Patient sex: F
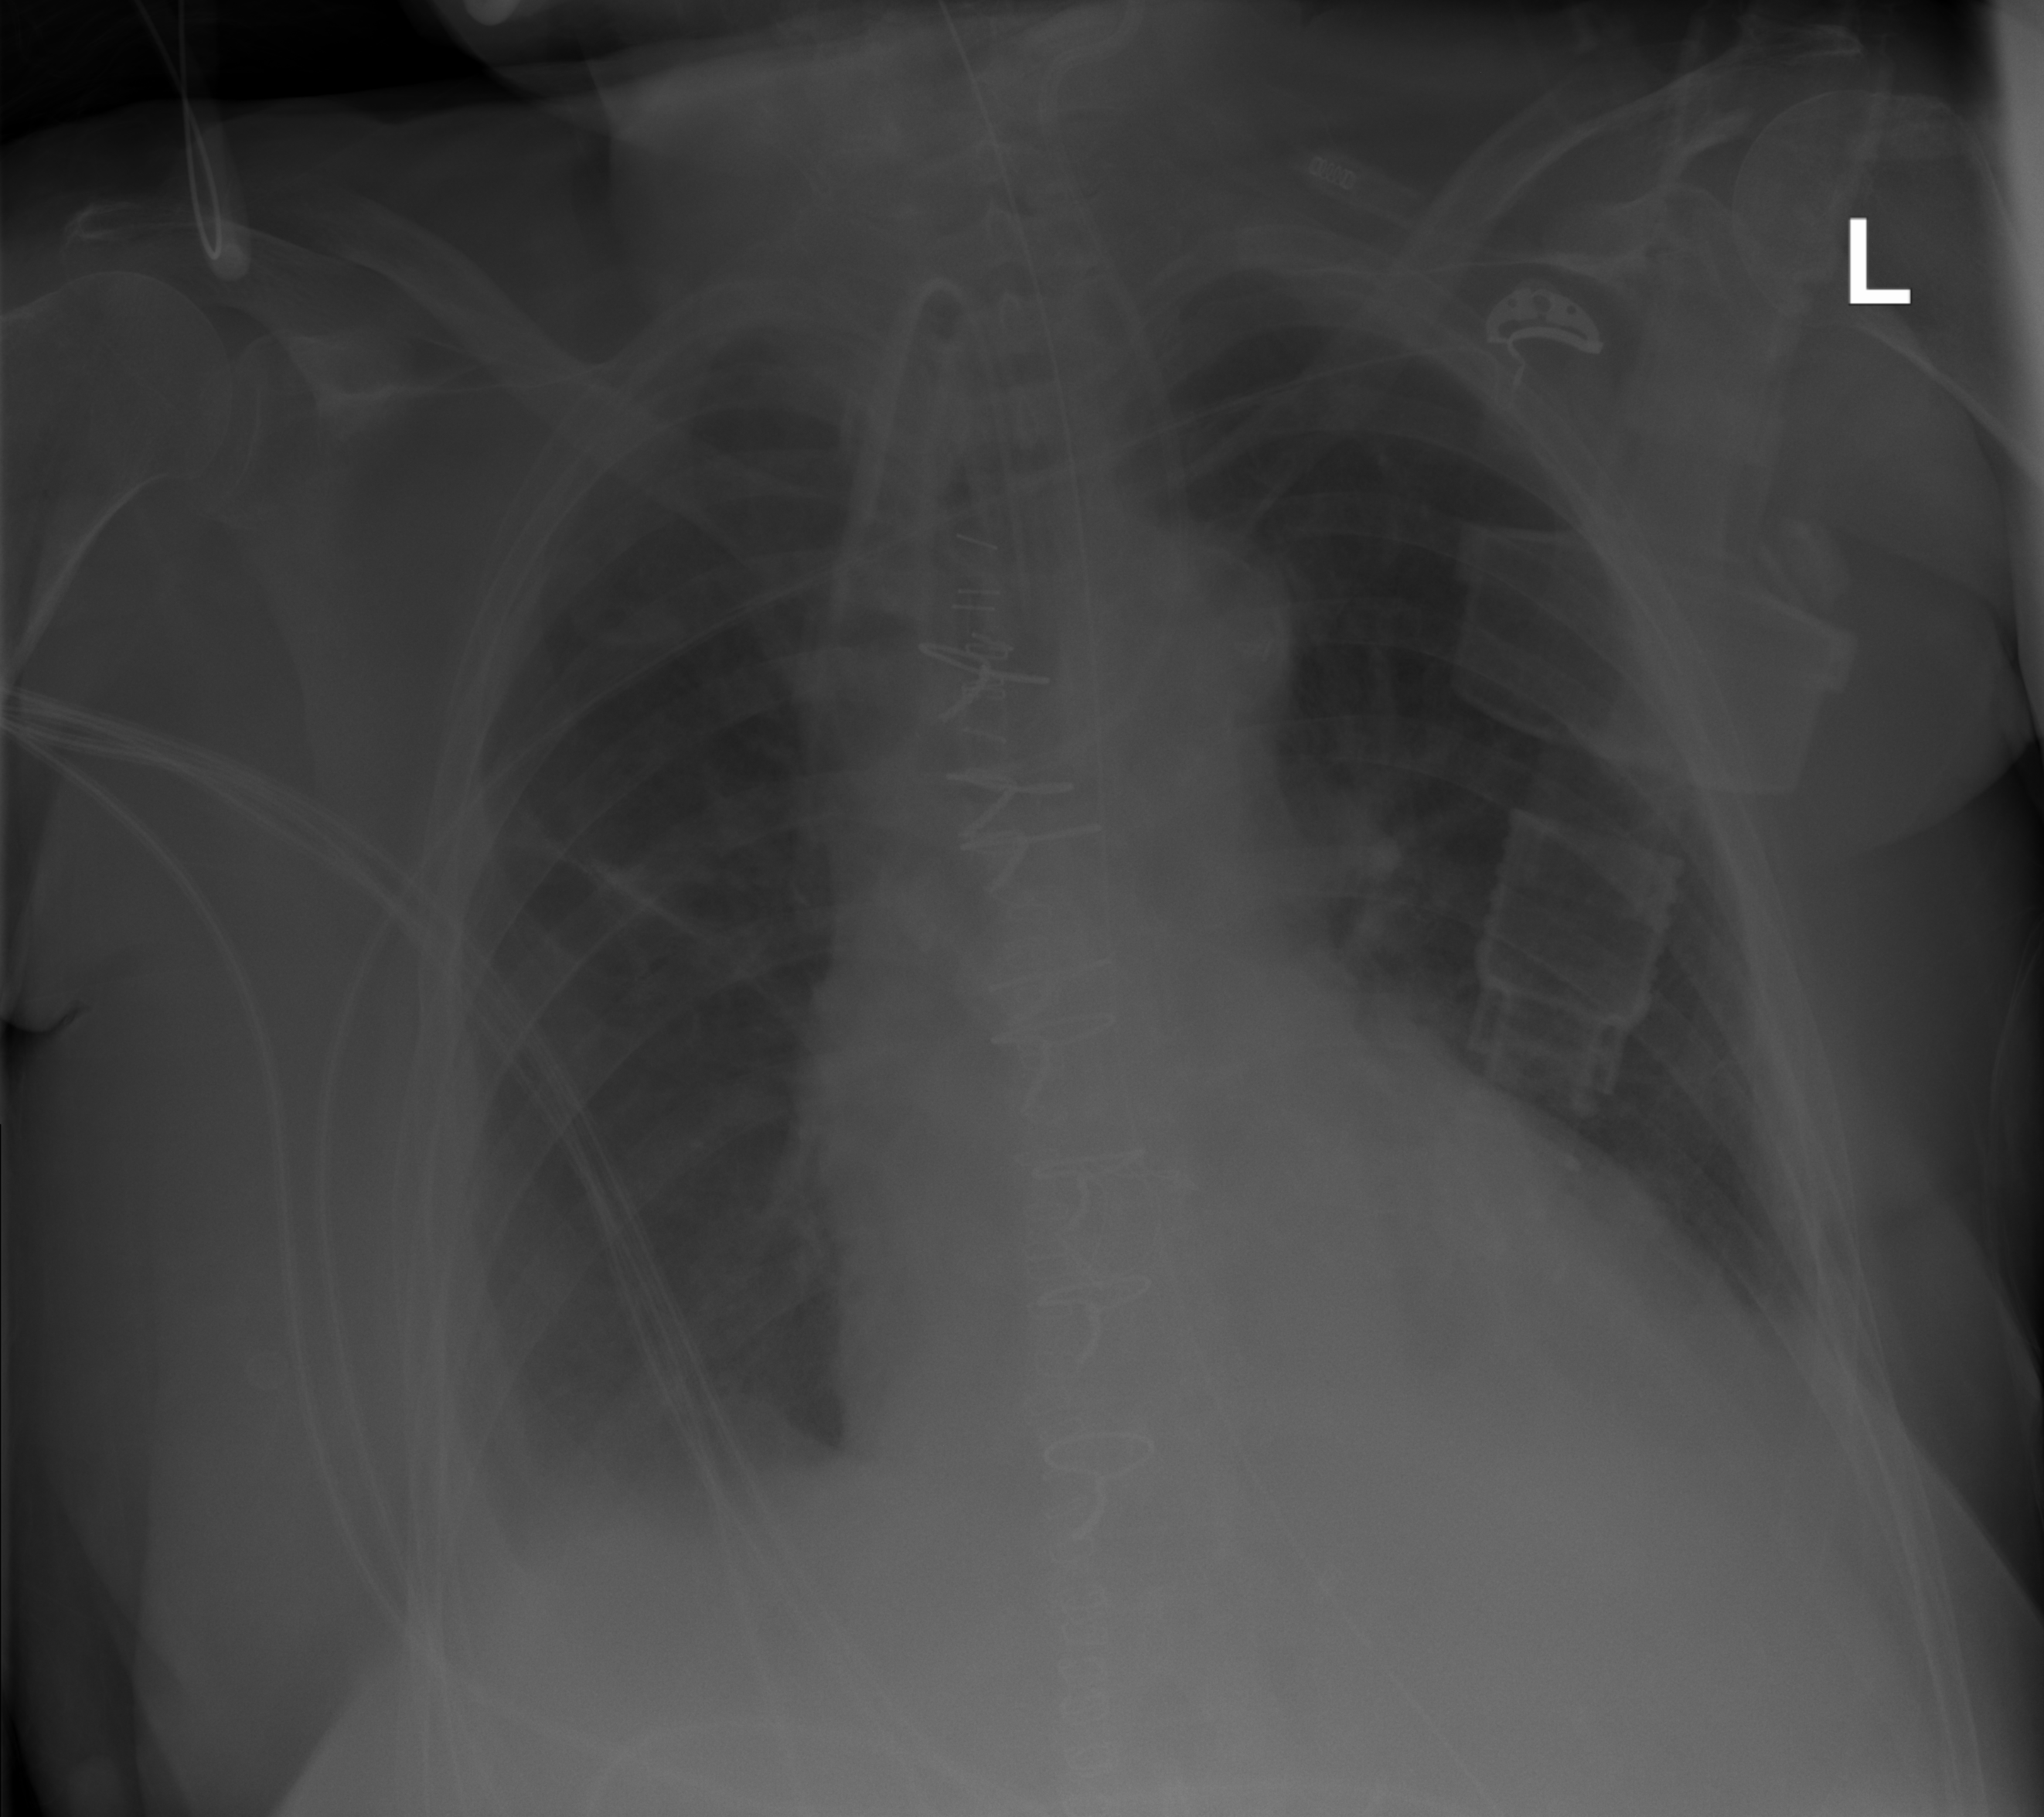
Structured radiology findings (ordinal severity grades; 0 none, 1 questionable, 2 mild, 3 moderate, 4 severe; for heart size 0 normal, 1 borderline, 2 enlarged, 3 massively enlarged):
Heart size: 2
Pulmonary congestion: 2
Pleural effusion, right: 2
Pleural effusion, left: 2
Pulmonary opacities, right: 1
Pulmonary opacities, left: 1
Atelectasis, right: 2
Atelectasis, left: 2